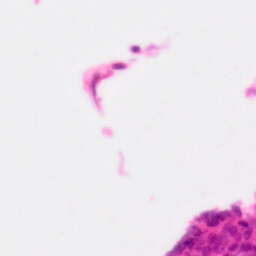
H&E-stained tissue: Colon